Question: Given a JS script running <URL>

I currently print out a single view into a 'output.svg' file using :
<URL>
'''
var jsdom = require('jsdom');
jsdom.env(
"<html><body></body></html>", // CREATE DOM HOOK:
[ 'http://d3js.org/d3.v3.min.js', // JS DEPENDENCIES online ...
'js/d3.v3.min.js' ], // ... & offline
// D3JS MAP DRAWING CODE * * * * * * * * * * * * * * * * * * *
function (err, window) {
var svg = window.d3.select("body")
.append("svg") // append svg on body
... // more D3js code
// END svg design
//PRINTING OUT SELECTION
console.log(window.d3.select("body").html());
}
// END (D3JS) * * * * * * * * * * * * * * * * * * * * * * * *
);
'''
'''
node svgcreator.node.js > output.svg
'''
The way it works is that each 'console.log()' message from 'svgcreator.node.js' script is printed into the file 'output.svg' file.
Since this D3js dataviz turn around the globe, It should be possible to print out one 'console.log()' message for each view into a proper svg file named correctly. I thing I should get a variable such 'var country=...;' from the JS script . Then, I could do something such :
'''
node svgcreator.node.js > $(JsVar.country).svg # nb: this var syntax if fictional
'''
So whenever a console.log() message come, the message in printed into an SVG file with the correct name.
Also,
See also: <URL>
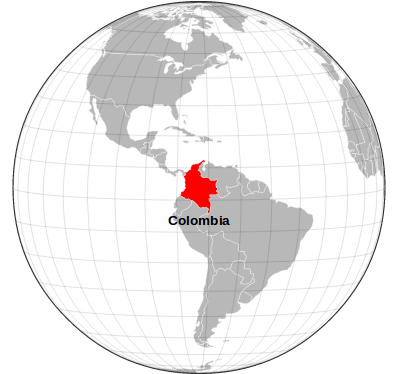
Answer: The easiest thing to do is to just have node write to the file directly instead of trying to use '> somefile.svg'.
The code to do that is pretty simple. Let's say you have a variable in your script called 'country' that contains the name of the country that you want to create an '.svg' for. Instead of using 'console.log' to output your '.svg' file, write it out to 'country + '.svg'' instead using <URL>.
So, this:
'''
console.log(window.d3.select("body").html());
'''
Would change to this:
'''
fs.writeFileSync(country + '.svg', window.d3.select("body").html());
'''
'var fs = require('fs');' 'fs'